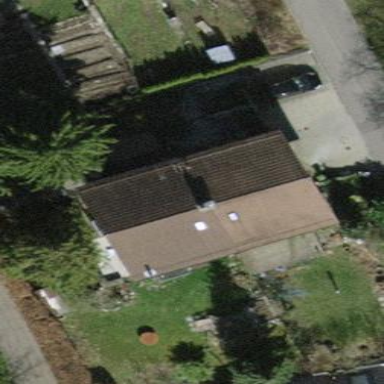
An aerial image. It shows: Building with tiled roof.